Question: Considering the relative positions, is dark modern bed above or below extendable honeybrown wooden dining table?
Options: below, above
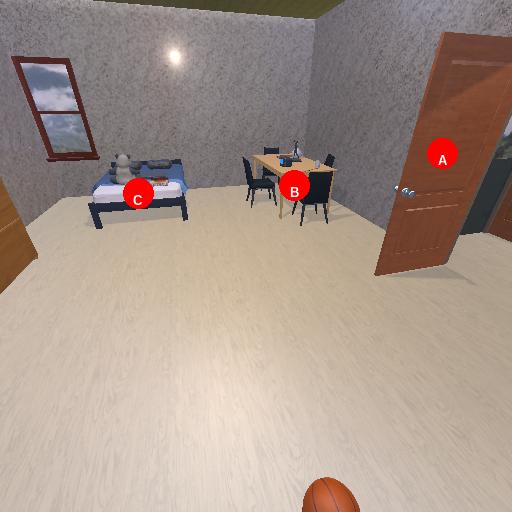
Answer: below